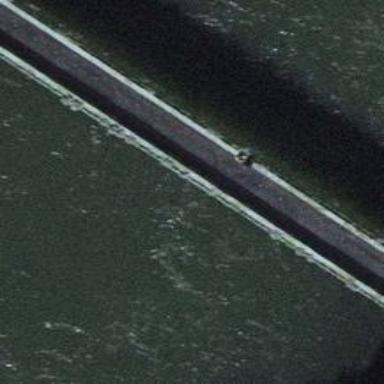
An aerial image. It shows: Beam bridge made by humans.